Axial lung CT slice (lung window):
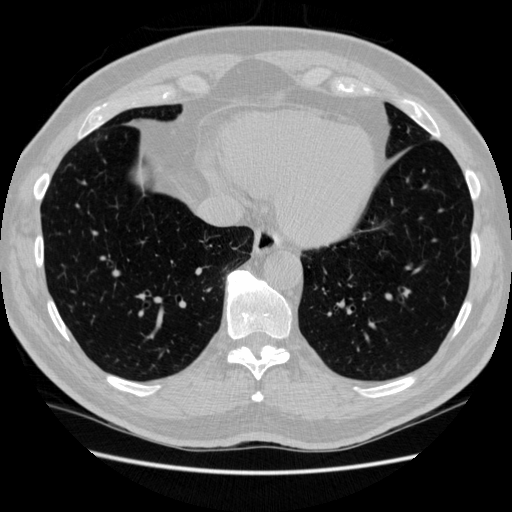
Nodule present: no